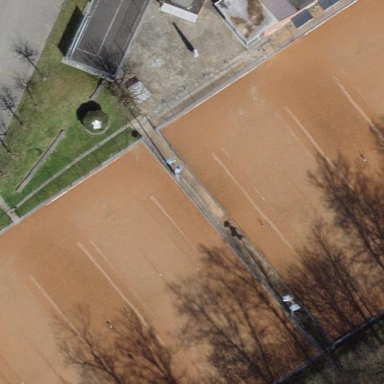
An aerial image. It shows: Tennis court in leisure pitch.